Question: I'm trying to update the value of an 'Ion.RangeSlider' when its bound 'ng-model' scope variable changes. The model updates when the 'Ion.RangeSlider' is used, but not vice-versa. Other inputs with the same ng-model update when the model value changes, so this must be some special case.

Edit: Woo! Here's a snippet @lin :) Also <URL>.
'''
var app = angular.module('ngModelIonRangeSliderDemo', []);
app.controller('MainCtrl', function ($scope, $rootScope, $timeout) {
$scope.someNumber = 10;
}).directive('ionRangeSlider', function ionRangeSlider() {
return {
restrict: 'A',
scope: {
rangeOptions: '=',
model: '=ngModel'
},
link: function (scope, elem, attrs) {
scope.$watch('model',function () {
elem.ionRangeSlider(scope.rangeOptions);
});
}
}
});
'''
'''
<script src="https://cdnjs.cloudflare.com/ajax/libs/jquery/2.1.4/jquery.min.js"></script>
<script src="https://cdnjs.cloudflare.com/ajax/libs/twitter-bootstrap/3.3.7/js/bootstrap.min.js"></script>
<script src="https://cdnjs.cloudflare.com/ajax/libs/angular.js/1.5.10/angular.js"></script>
<script src="https://cdnjs.cloudflare.com/ajax/libs/angular-ui-bootstrap/1.1.2/ui-bootstrap.min.js"></script>
<script src="https://cdnjs.cloudflare.com/ajax/libs/ion-rangeslider/2.1.6/js/ion.rangeSlider.js"></script>
<link rel="stylesheet" href="https://cdnjs.cloudflare.com/ajax/libs/ion-rangeslider/2.1.6/css/ion.rangeSlider.min.css" />
<link rel="stylesheet" href="https://cdnjs.cloudflare.com/ajax/libs/ion-rangeslider/2.1.6/css/ion.rangeSlider.skinFlat.min.css" />
<div ng-app="ngModelIonRangeSliderDemo">
<div ng-controller="MainCtrl" class="wrapper">
<h3>Text input updates slider, but not vice-versa.</h3>
<input ion-range-slider ng-model="someNumber" range-options="{min: -100, max: 100, step: .001}">
<br/>
<input type="text" ng-model="someNumber" class="form-control">
</div>
</div>
'''
---
I have tried all kinds of suggestions in over ten somewhat-related stack overflow posts (which is how I have set up the current 'scope.$watch' scheme on the ngModel), but none have worked. There aren't any errors in my console. What's wrong? Also, why doesn't it work without any mention of the model in my directive? Please let me know if there's anything important I have failed to include in this post.
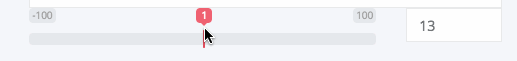
Answer: Just use 'slider.update()' inside your directive and you will be fine:
'''
var app = angular.module('myApp', []);
app.controller('MainCtrl', function ($scope, $rootScope, $timeout) {
$scope.someNumber = 15;
$scope.apply = false;
}).directive('ionRangeSlider', function ionRangeSlider() {
return {
restrict: 'A',
scope: {
rangeOptions: '=',
model: '=ngModel',
apply: '=apply'
},
link: function (scope, elem, attrs) {
elem.ionRangeSlider(scope.rangeOptions);
scope.$watch('apply',function () {
if (scope.apply) {
scope.apply = false;
var slider = elem.data("ionRangeSlider");
slider.update({
from: scope.model
});
}
});
}
}
});
'''
'''
<script src="https://cdnjs.cloudflare.com/ajax/libs/jquery/2.1.4/jquery.min.js"></script>
<script src="https://cdnjs.cloudflare.com/ajax/libs/twitter-bootstrap/3.3.7/js/bootstrap.min.js"></script>
<script src="https://cdnjs.cloudflare.com/ajax/libs/angular.js/1.5.10/angular.js"></script>
<script src="https://cdnjs.cloudflare.com/ajax/libs/angular-ui-bootstrap/1.1.2/ui-bootstrap.min.js"></script>
<script src="https://cdnjs.cloudflare.com/ajax/libs/ion-rangeslider/2.1.6/js/ion.rangeSlider.js"></script>
<link rel="stylesheet" href="https://cdnjs.cloudflare.com/ajax/libs/ion-rangeslider/2.1.6/css/ion.rangeSlider.min.css" />
<link rel="stylesheet" href="https://cdnjs.cloudflare.com/ajax/libs/ion-rangeslider/2.1.6/css/ion.rangeSlider.skinFlat.min.css" />
<div ng-app="myApp" ng-controller="MainCtrl" class="wrapper">
<h3>Text input updates slider and vice-versa.</h3>
<input ion-range-slider ng-model="someNumber" apply="apply" range-options="{min: -100, max: 100, step: .001}">
<br/>
<input type="text" ng-model="someNumber" class="form-control" ng-change="apply = true">
</div>
'''